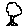
Label: tree